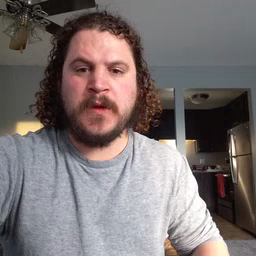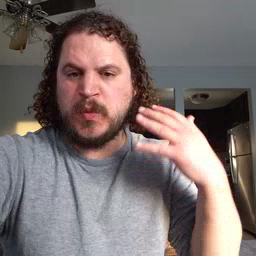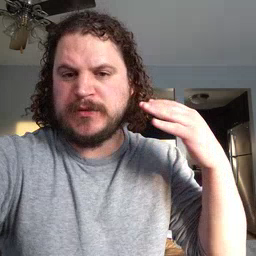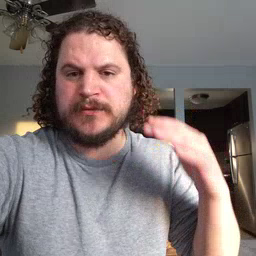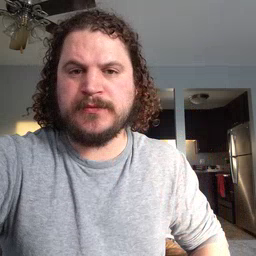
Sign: noisy